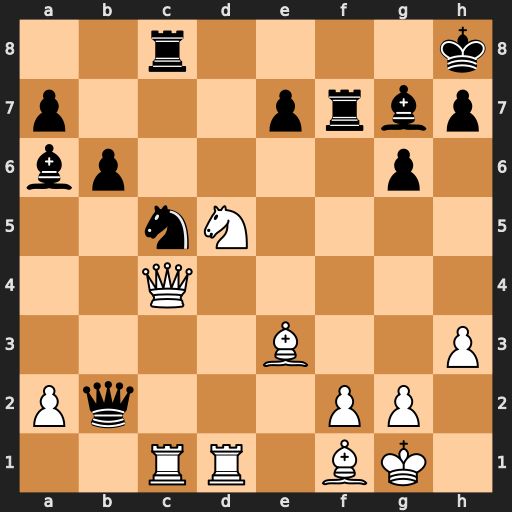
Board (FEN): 2r4k/p3prbp/bp4p1/2nN4/2Q5/4B2P/Pq3PP1/2RR1BK1
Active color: w
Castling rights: -
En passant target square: -
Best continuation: Qxa6 Nxa6 Rxc8+